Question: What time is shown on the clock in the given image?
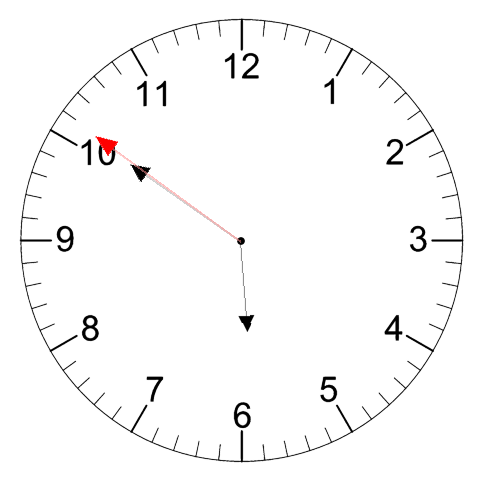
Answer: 05:50:51